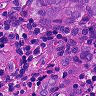
Metastatic tissue present: yes